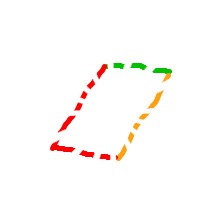
Shape: parallelogram